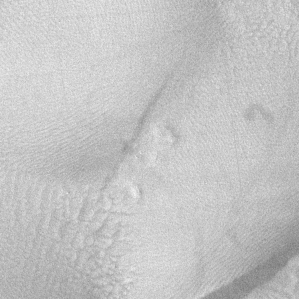
Label: frost